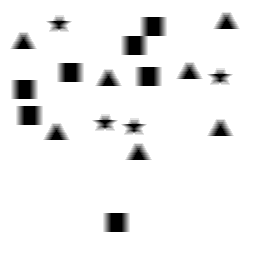
Squares: 7
Triangles: 7
Stars: 4
Total shapes: 18